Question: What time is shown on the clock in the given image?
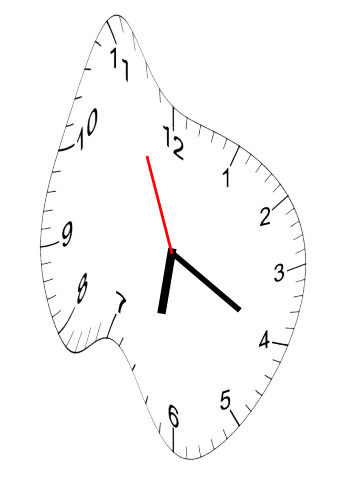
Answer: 06:19:56